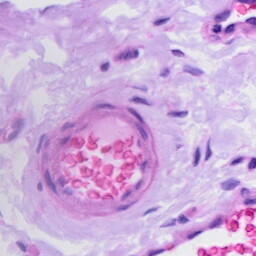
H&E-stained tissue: Ovarian